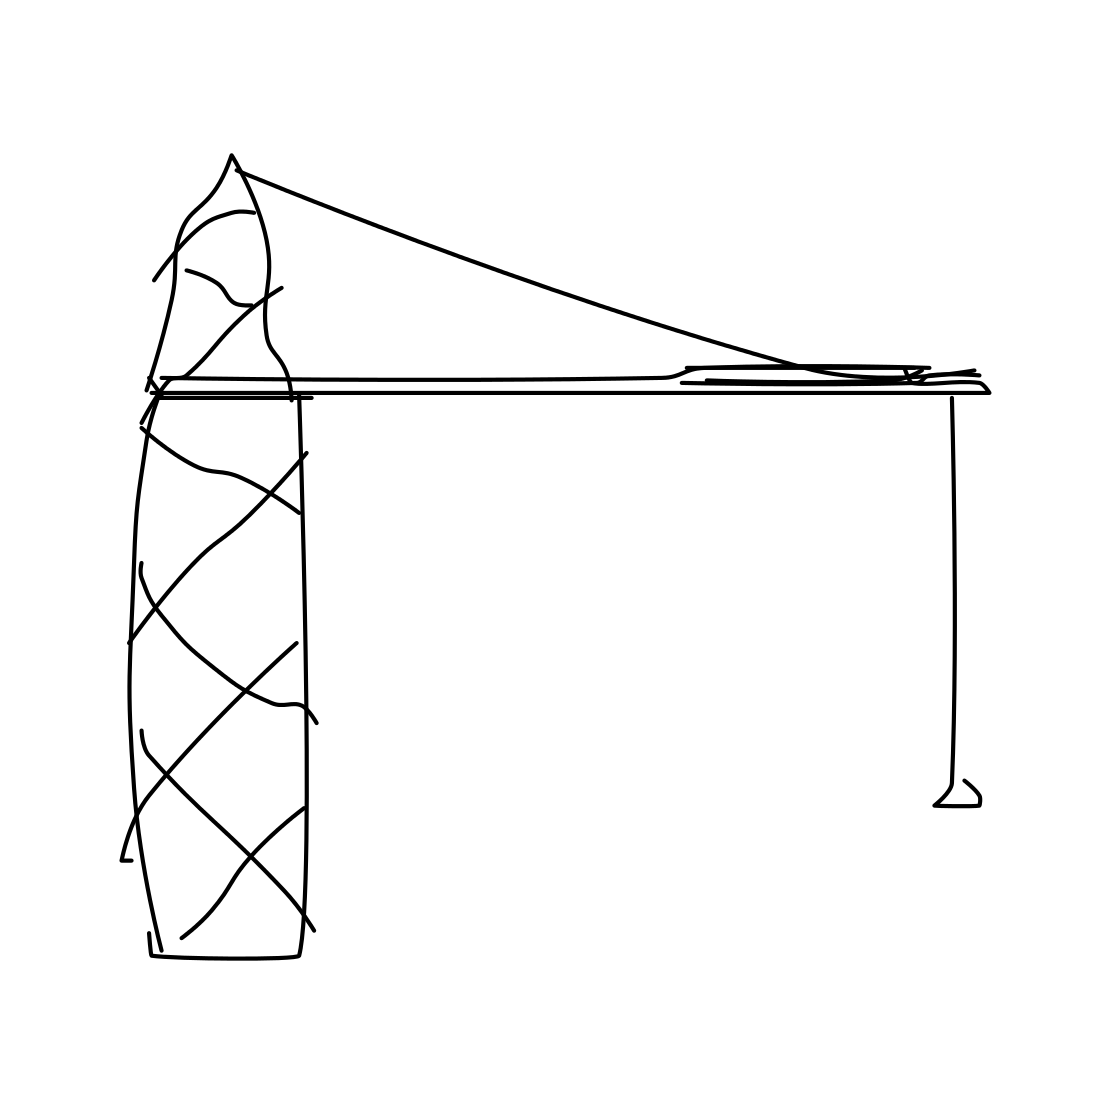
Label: crane (machine)